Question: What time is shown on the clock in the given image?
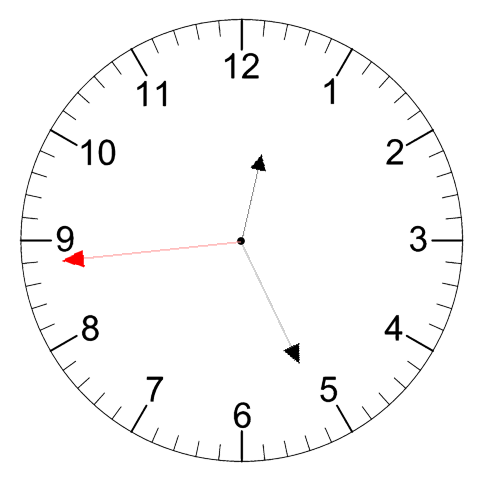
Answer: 12:25:44